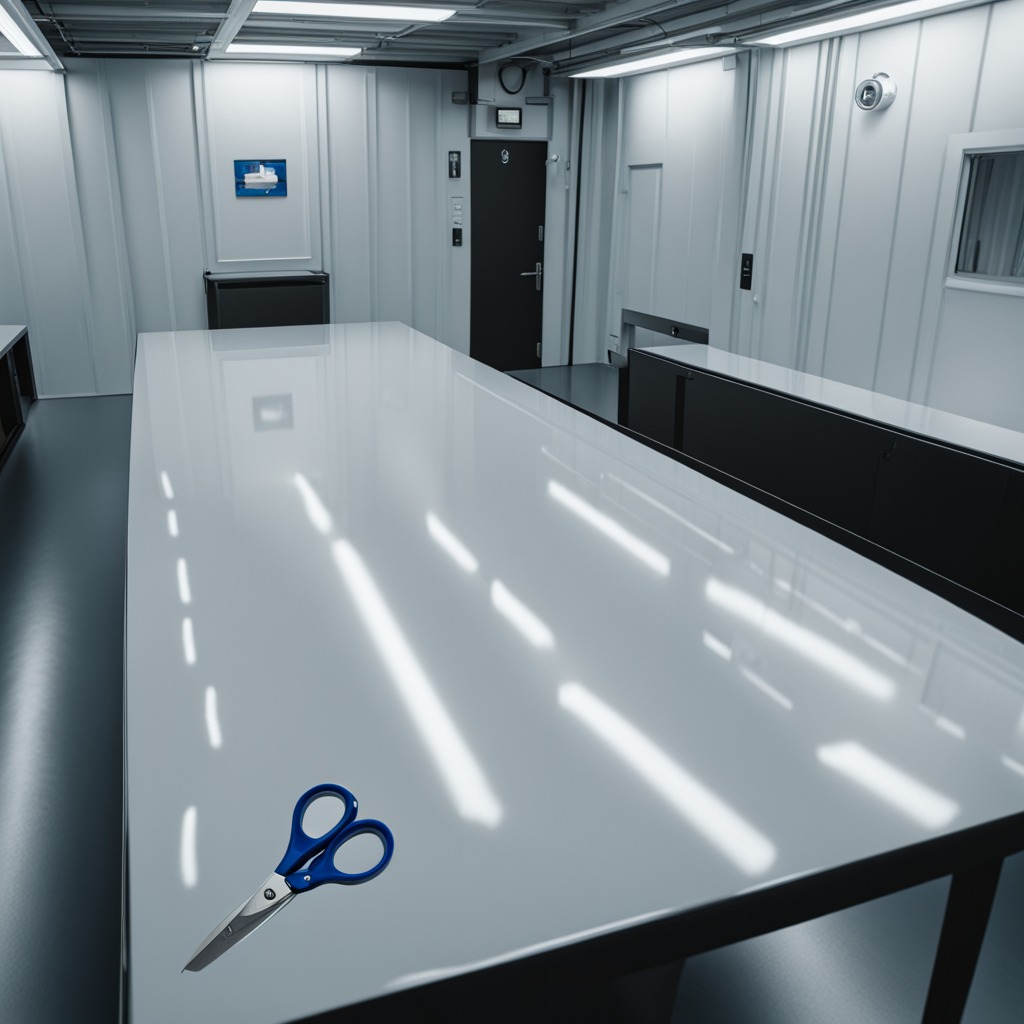
A scissor is lying on the table.